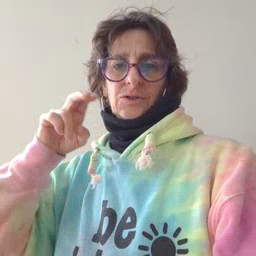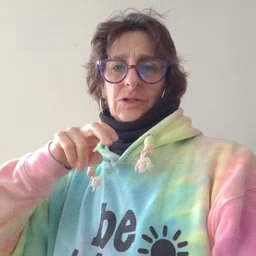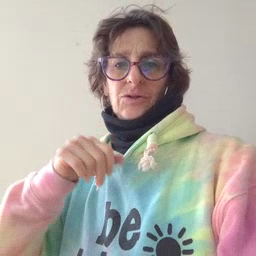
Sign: chair